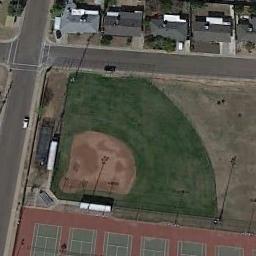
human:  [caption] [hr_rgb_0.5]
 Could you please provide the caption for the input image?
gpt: There are two basketball courts and a baseball field in this image .

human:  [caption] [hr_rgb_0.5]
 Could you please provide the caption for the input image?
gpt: A baseball diamond is next to a badminton court by the road .

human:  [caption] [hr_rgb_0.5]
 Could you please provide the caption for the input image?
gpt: There is a baseball diamond in the grass surrounded by the houses, Badminton court and roads .

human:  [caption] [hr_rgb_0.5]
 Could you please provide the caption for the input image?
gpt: A baseball diamond next to some badminton courts and the residential area beside .

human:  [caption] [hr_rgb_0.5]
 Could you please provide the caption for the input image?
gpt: The baseball diamond is between the track and many buildings .